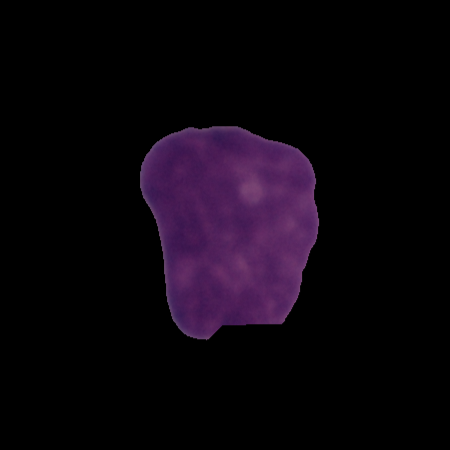
Label: cancer